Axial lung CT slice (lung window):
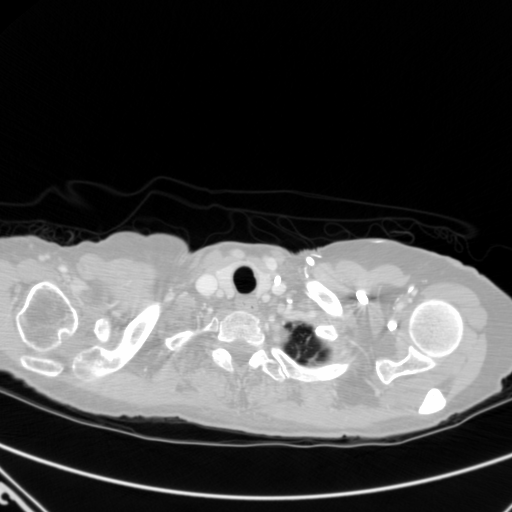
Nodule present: no